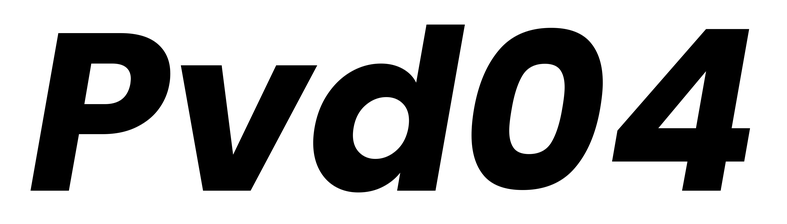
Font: Poppins-BoldItalic